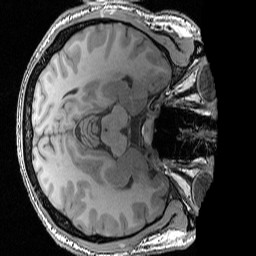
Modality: T1w
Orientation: axial
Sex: male
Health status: ill
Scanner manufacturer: siemens
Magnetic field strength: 3 T
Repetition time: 1.57 s
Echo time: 0.00342 s